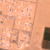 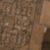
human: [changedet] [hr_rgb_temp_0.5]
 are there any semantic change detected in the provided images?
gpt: The urbanization was intensified in the residential area on the left.